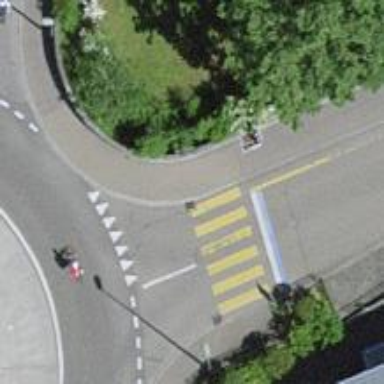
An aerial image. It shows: Uncontrolled zebra crossing on the road.